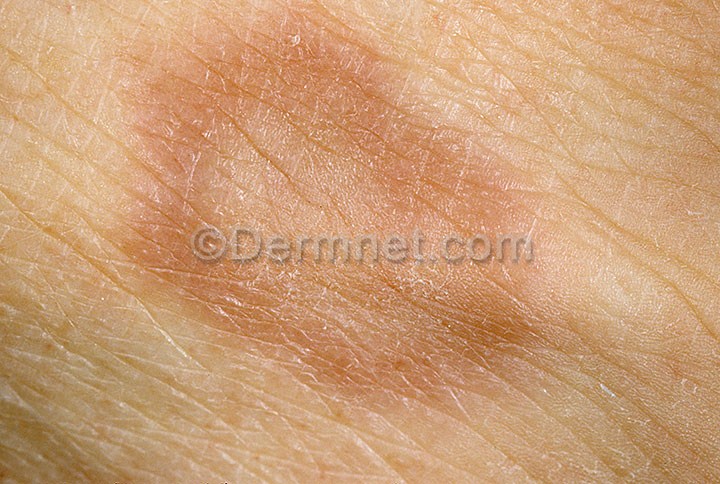
Disease: Systemic Disease